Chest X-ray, PA view. Patient: 50 years old, sex M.
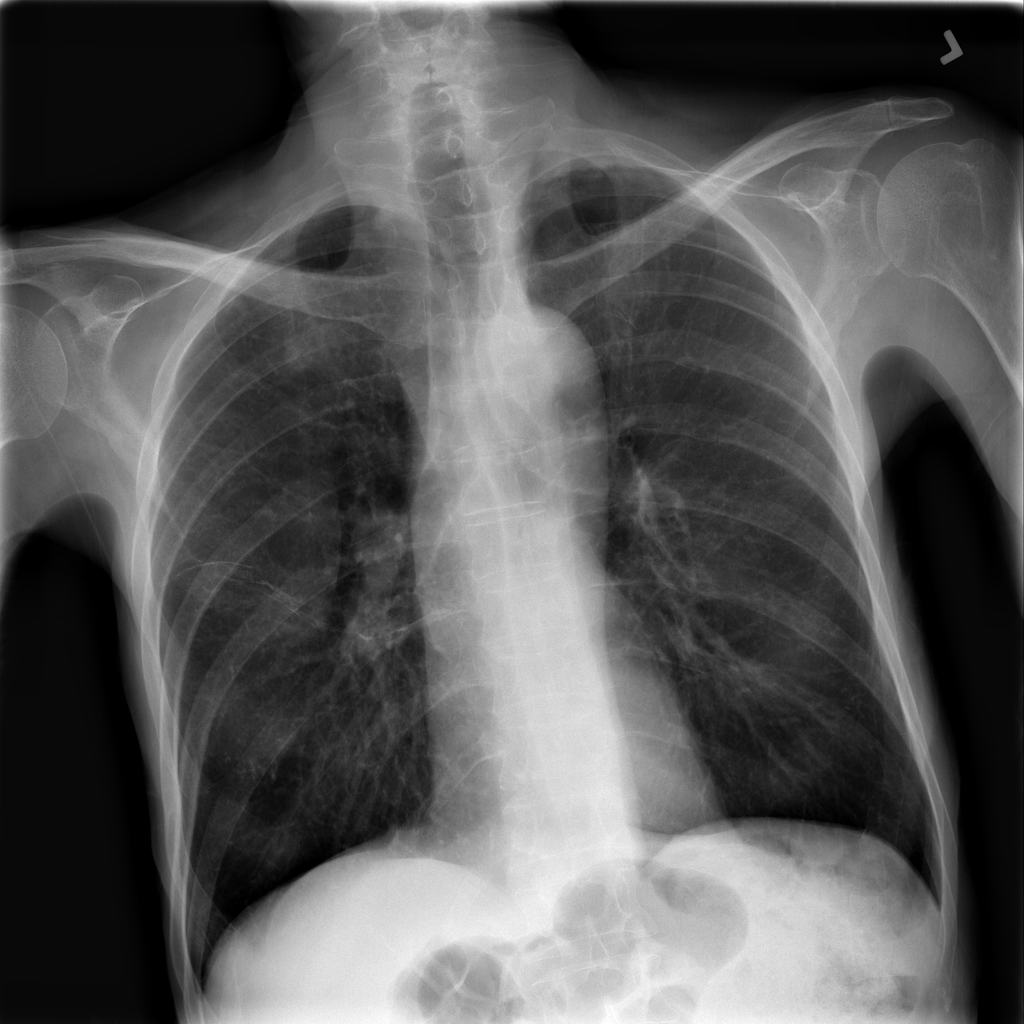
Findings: Infiltration